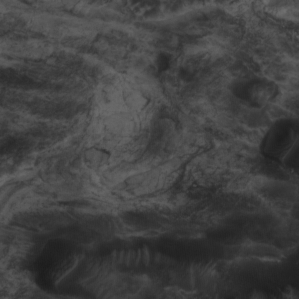
Label: non_frost